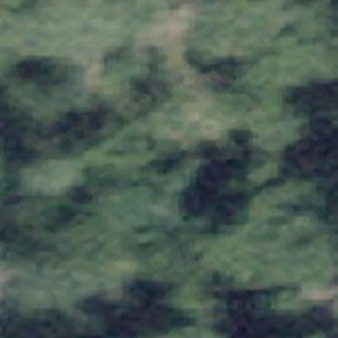
Label: other